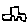
Label: car